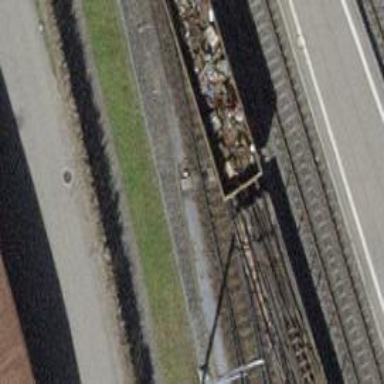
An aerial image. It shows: Railway siding with one electrified track and contact line for powering the train.